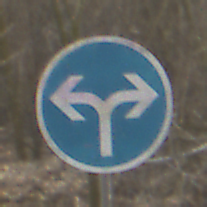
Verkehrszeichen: VorgeschriebeneFahrtrichtungRechtsOderLinks
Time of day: MorningAfternoon
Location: Outdoor (Nature)
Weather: Clear
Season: Winter
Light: Natural